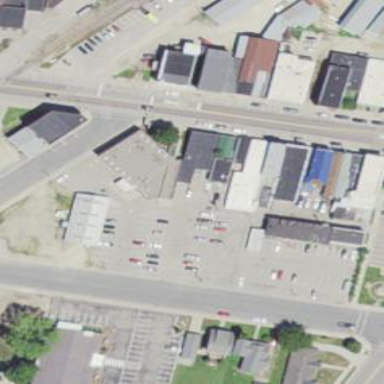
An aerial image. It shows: Retail area.